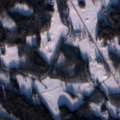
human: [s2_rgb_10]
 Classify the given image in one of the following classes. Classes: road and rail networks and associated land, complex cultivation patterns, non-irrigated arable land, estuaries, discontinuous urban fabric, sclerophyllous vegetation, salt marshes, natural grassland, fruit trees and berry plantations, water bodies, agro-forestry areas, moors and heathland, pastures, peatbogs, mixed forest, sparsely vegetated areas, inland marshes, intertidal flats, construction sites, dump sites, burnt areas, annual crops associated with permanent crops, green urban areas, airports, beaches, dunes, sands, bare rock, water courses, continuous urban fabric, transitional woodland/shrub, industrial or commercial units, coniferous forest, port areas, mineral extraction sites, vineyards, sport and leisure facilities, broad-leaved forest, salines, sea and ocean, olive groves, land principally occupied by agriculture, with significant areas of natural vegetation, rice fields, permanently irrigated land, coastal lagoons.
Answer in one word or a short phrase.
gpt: land principally occupied by agriculture, with significant areas of natural vegetation, mixed forest